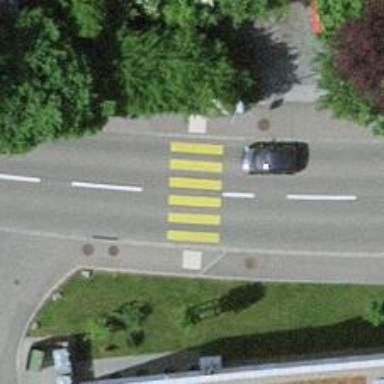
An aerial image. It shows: Uncontrolled road crossing.